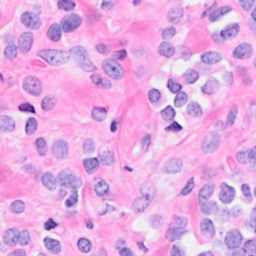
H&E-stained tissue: Breast